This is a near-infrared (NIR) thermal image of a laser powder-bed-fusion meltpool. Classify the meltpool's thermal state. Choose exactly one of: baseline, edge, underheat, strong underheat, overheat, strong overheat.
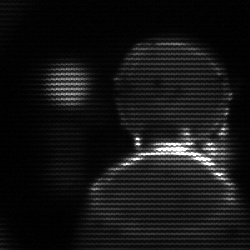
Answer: edge